Interaction volume radius: 5 \u00c5
Interaction volume height: 25 \u00c5
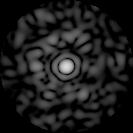
Disorder parameter: 0.8463